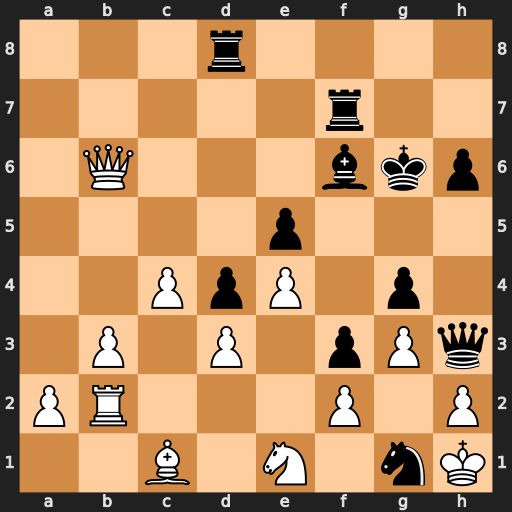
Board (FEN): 3r4/5r2/1Q3bkp/4p3/2PpP1p1/1P1P1pPq/PR3P1P/2B1N1nK
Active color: w
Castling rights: -
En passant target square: -
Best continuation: Kxg1